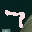
Label: 7